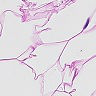
Metastatic tissue present: no